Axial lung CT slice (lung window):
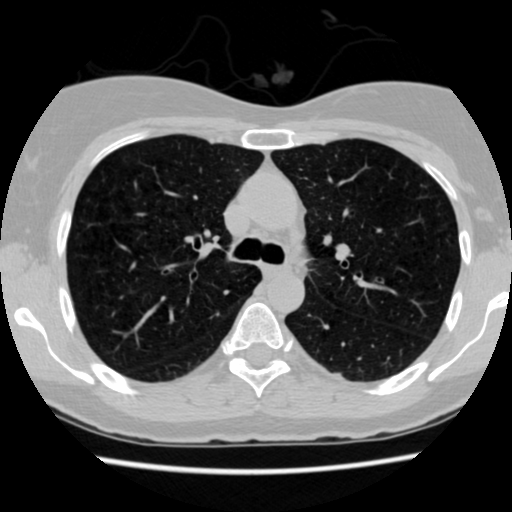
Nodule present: no